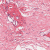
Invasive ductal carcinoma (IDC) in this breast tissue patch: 0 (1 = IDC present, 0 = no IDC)